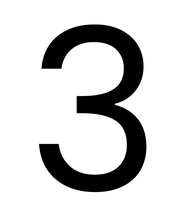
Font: Poppins-Regular